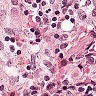
Metastatic tissue present: no